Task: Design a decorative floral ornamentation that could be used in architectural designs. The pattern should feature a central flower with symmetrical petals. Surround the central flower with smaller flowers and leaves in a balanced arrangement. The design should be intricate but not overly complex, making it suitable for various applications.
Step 7:
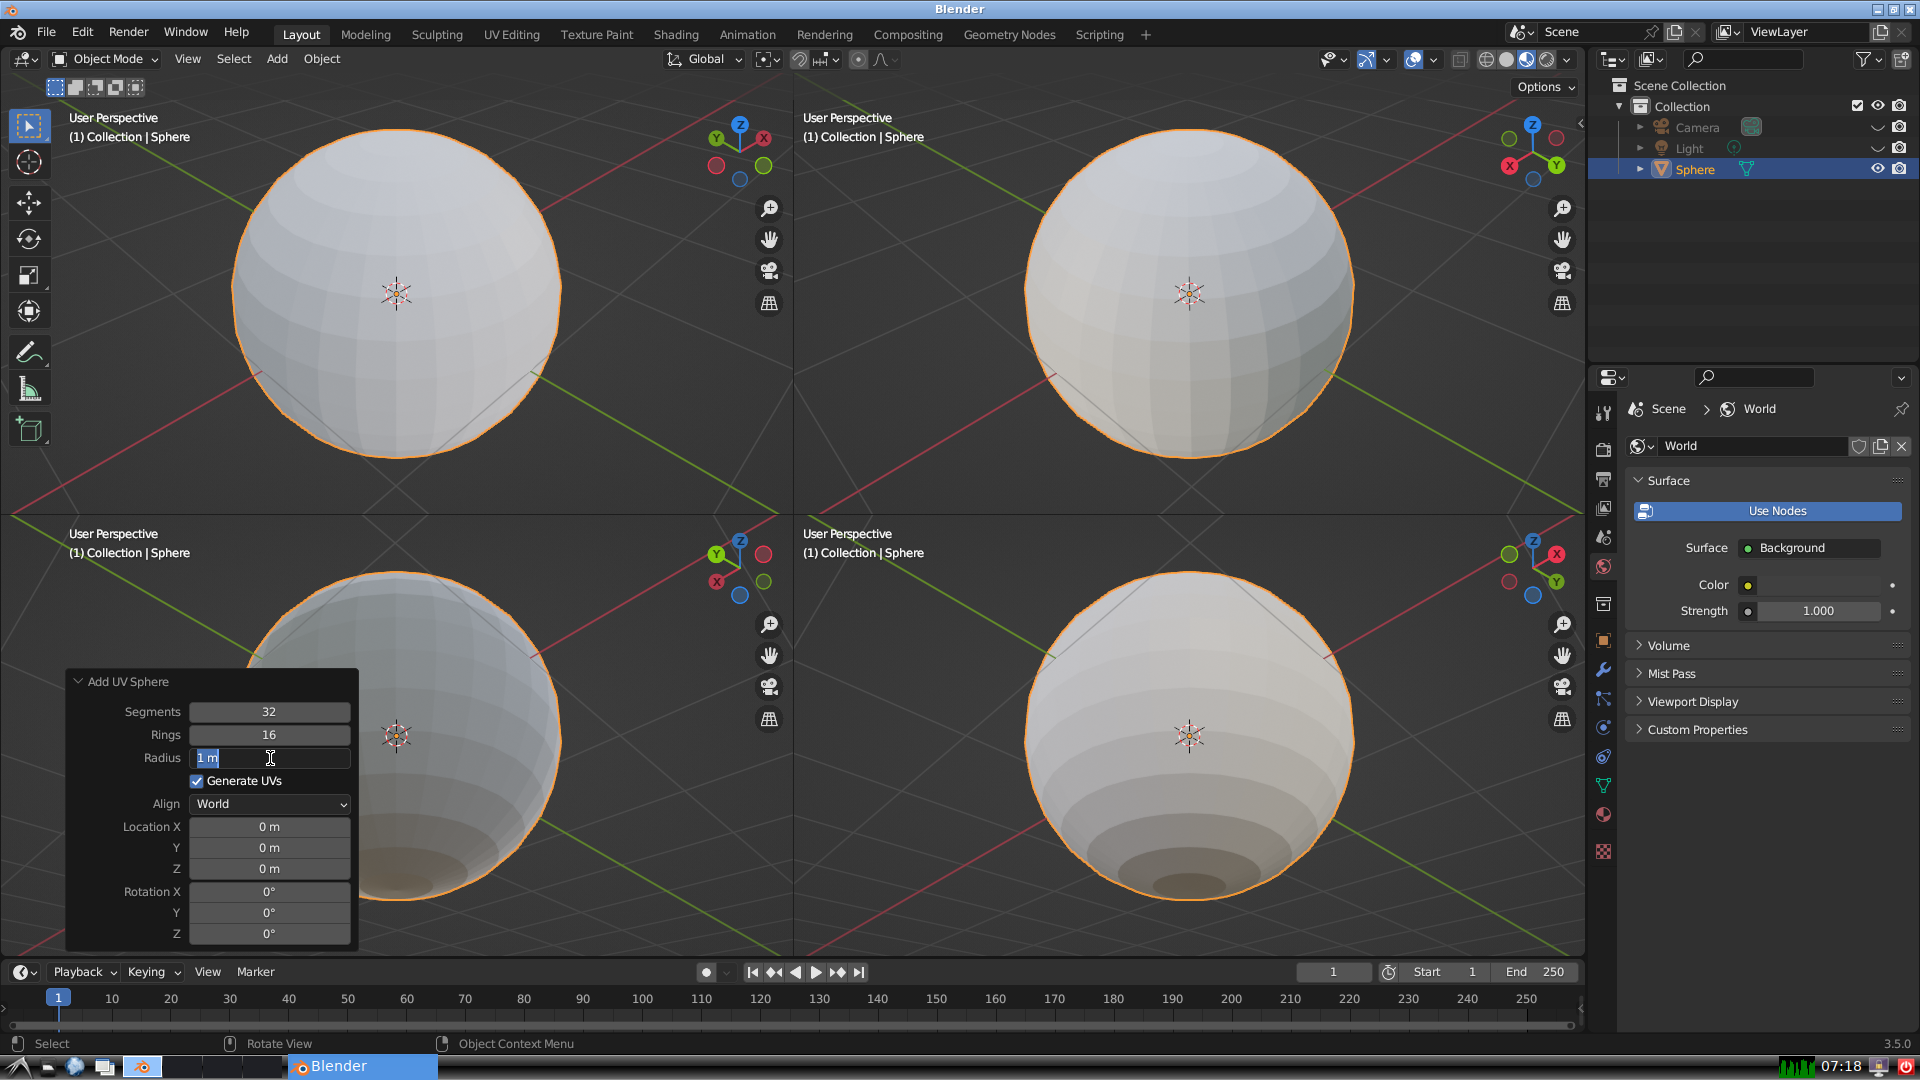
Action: input_text: 0.2